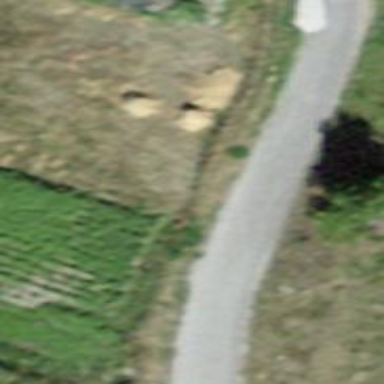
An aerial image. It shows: Unclassified road.